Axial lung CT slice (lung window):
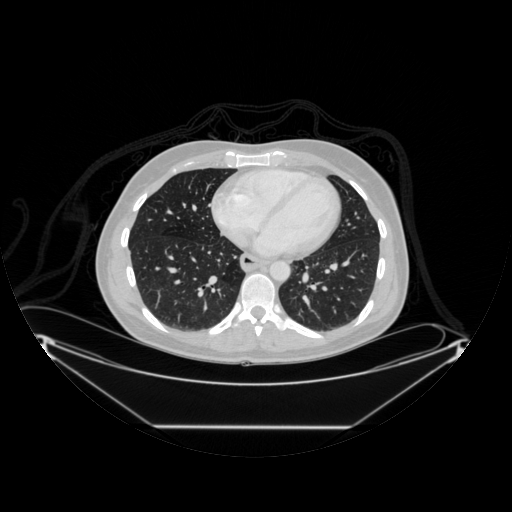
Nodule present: no